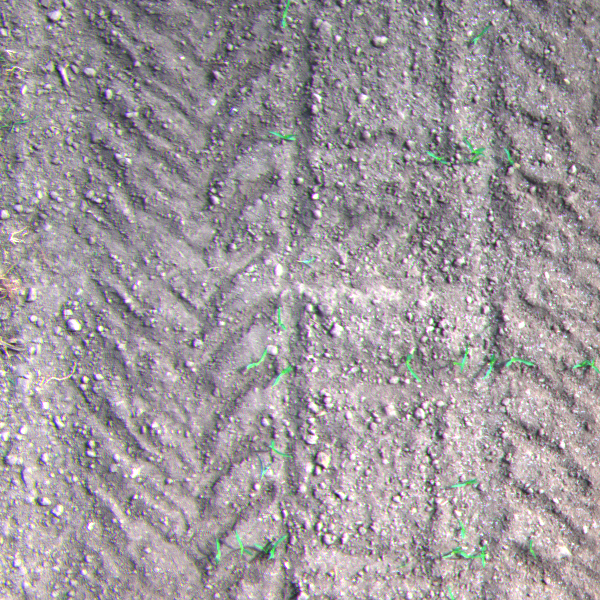
Acquisition date: 2023-05-25
Tile: 0670
Annotated plant instances:
label: maize
label: maize
label: maize
label: maize
label: weed_other
label: barnyard_grass
label: weed_other
label: maize
label: weed_other
label: amaranth
label: maize
label: weed_other
label: maize
label: weed_other
label: maize
label: maize
label: maize
label: maize
label: weed_other
label: maize
label: maize
label: maize
label: maize
label: maize
label: maize
label: maize
label: maize
label: maize
label: maize
label: maize
label: maize
label: maize
label: maize
label: maize
label: maize
label: maize
label: maize
label: barnyard_grass
label: weed_other
label: weed_other
label: weed_other
label: weed_other
label: weed_other
label: weed_other
label: weed_other
label: weed_other
label: weed_other
label: weed_other
label: weed_other
label: weed_other
label: barnyard_grass